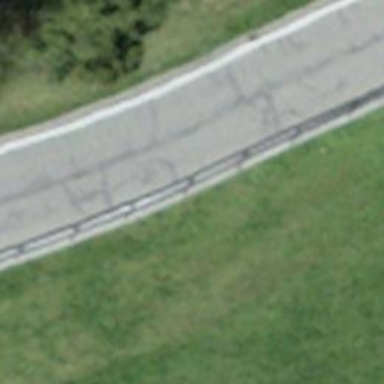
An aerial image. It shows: Asphalt road classified as tertiary.